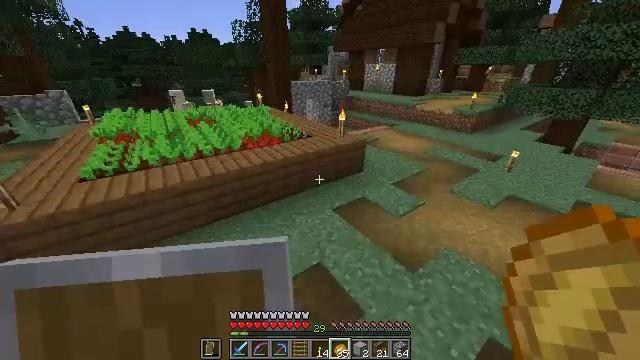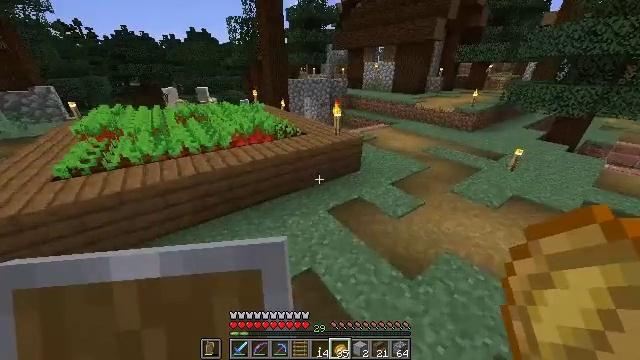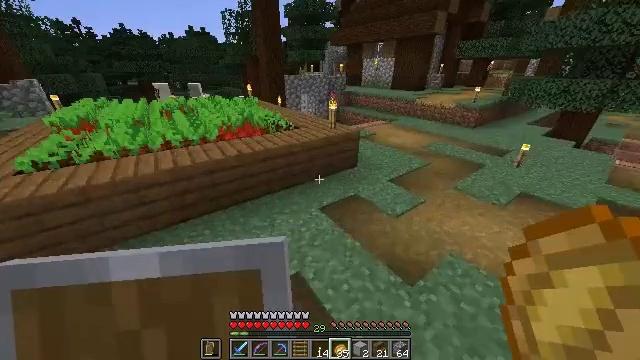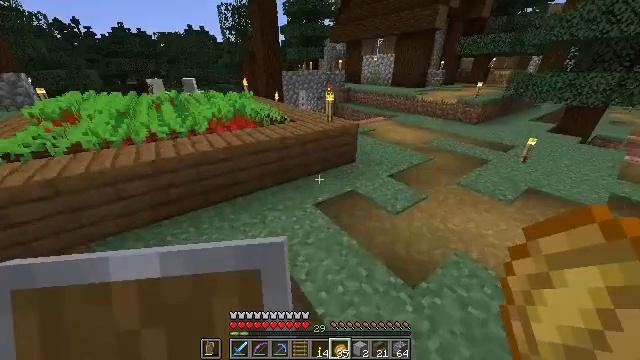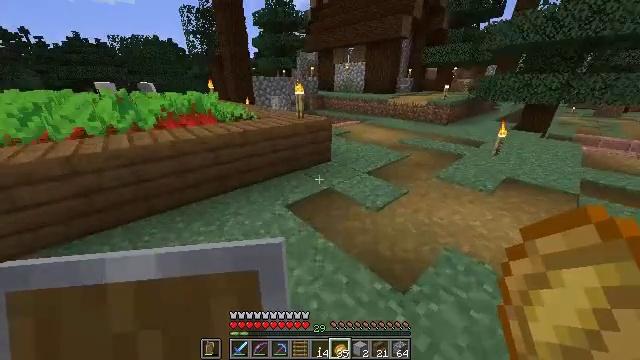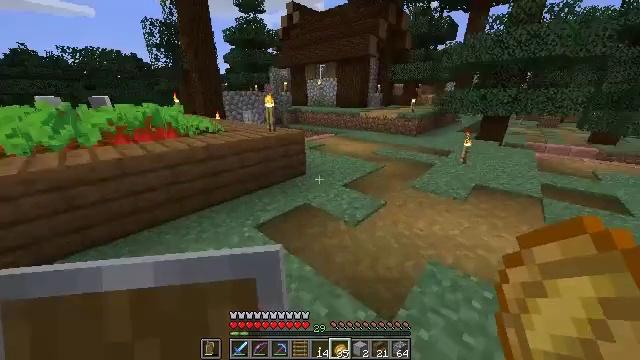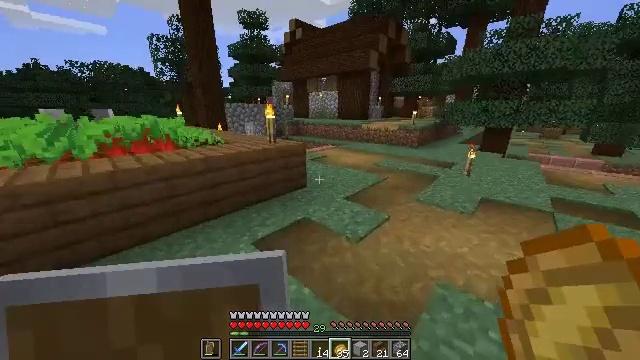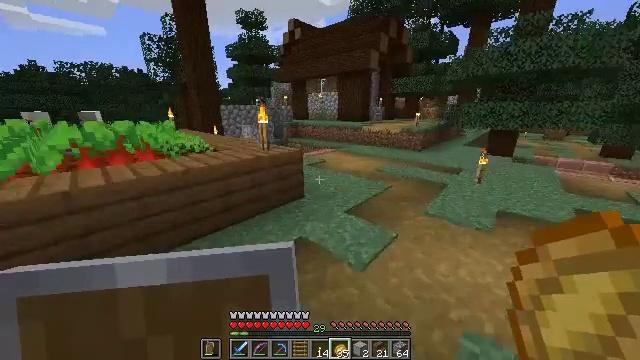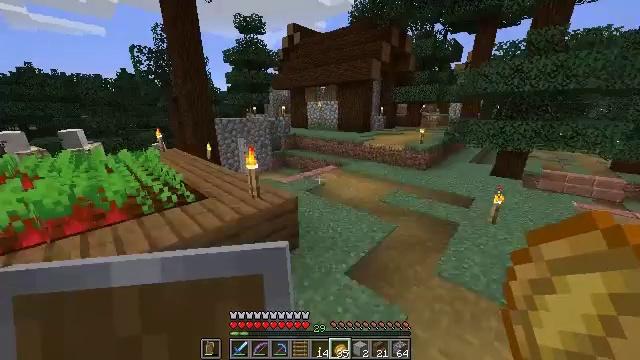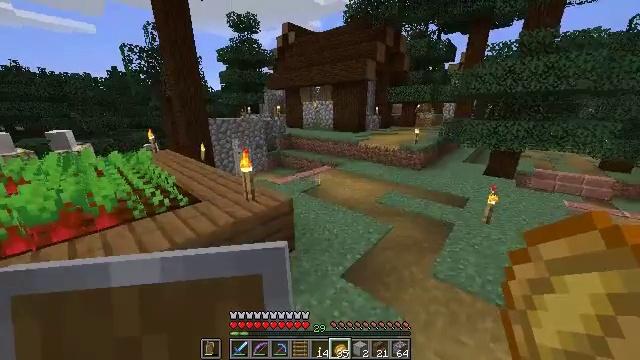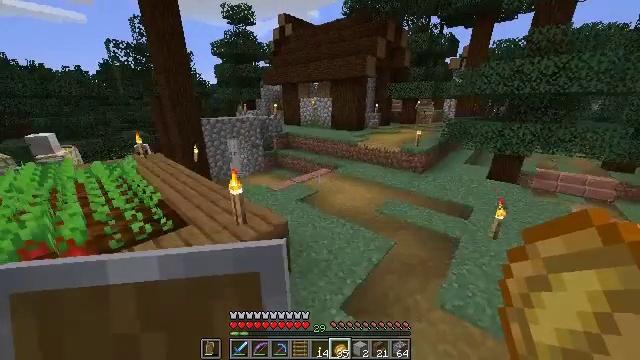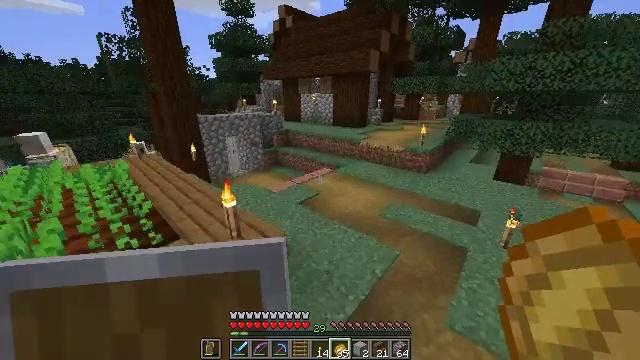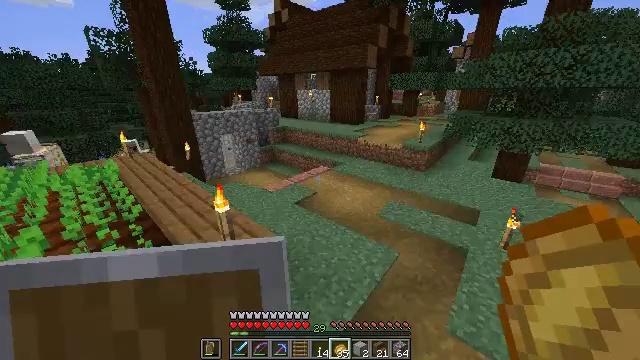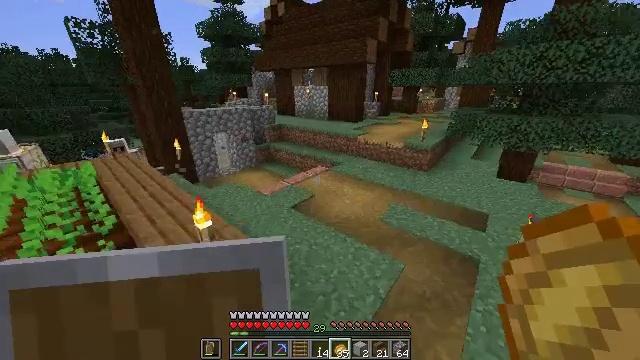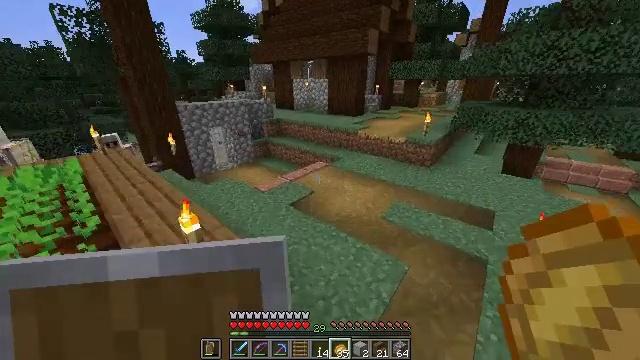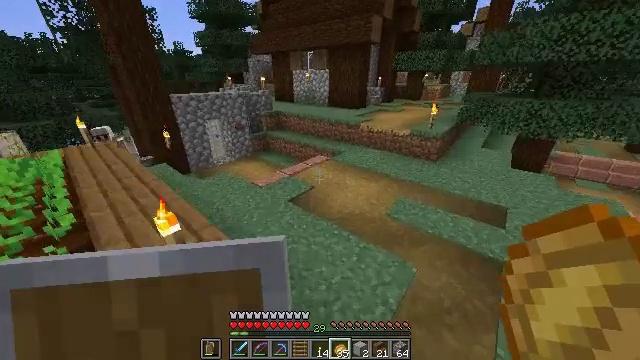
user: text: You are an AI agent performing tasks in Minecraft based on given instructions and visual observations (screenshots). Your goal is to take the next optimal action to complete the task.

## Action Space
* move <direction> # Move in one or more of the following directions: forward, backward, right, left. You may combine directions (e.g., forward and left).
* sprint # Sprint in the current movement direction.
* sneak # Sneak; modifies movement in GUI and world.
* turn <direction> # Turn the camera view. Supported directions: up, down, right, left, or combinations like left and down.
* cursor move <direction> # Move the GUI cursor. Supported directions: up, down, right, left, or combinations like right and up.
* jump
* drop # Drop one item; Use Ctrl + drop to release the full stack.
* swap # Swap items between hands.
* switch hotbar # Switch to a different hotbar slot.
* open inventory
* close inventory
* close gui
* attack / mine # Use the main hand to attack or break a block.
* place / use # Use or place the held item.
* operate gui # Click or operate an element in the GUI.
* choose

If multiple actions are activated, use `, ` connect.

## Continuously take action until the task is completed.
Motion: motion action
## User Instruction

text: Remove the cobblestone wall block.
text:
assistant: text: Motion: move forward
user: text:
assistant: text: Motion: move forward
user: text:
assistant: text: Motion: move forward
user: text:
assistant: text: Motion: move forward, turn right and up
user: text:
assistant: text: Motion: move forward, turn right and up
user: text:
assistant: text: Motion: move forward, turn up
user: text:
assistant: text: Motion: move forward, jump
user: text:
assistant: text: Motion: move forward, jump
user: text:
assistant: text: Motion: move forward, turn right, jump
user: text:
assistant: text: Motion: move forward, turn down
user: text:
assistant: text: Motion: move forward, turn down
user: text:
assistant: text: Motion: move forward, turn down
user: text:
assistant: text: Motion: move forward
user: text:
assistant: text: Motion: move forward, turn down
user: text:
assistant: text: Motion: move forward, turn down
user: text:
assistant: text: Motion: move forward
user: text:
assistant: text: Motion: move forward
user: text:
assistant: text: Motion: move forward
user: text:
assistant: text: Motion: move forward, turn left
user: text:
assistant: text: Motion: move forward, turn left
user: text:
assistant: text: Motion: move forward, turn left
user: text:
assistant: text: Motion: move forward, turn left
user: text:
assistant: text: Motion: move forward, jump
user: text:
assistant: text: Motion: move forward, turn left and up, jump
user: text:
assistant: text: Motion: move forward, jump
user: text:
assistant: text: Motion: move forward
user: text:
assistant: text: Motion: move forward
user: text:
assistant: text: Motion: move forward
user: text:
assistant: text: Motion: move forward
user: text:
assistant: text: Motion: move forward